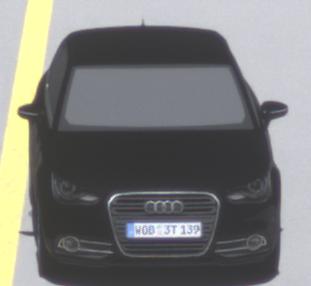
Make: Audi
Model: A1 Sportback 1.2 TFSI
Detailed model: A1 (8X) Sportback
Model produced from: 2012/03
Model produced until: 2014/11
Doors: 5
Color: black
Road condition: dry road
Daytime: midday
Contrast: medium contrast